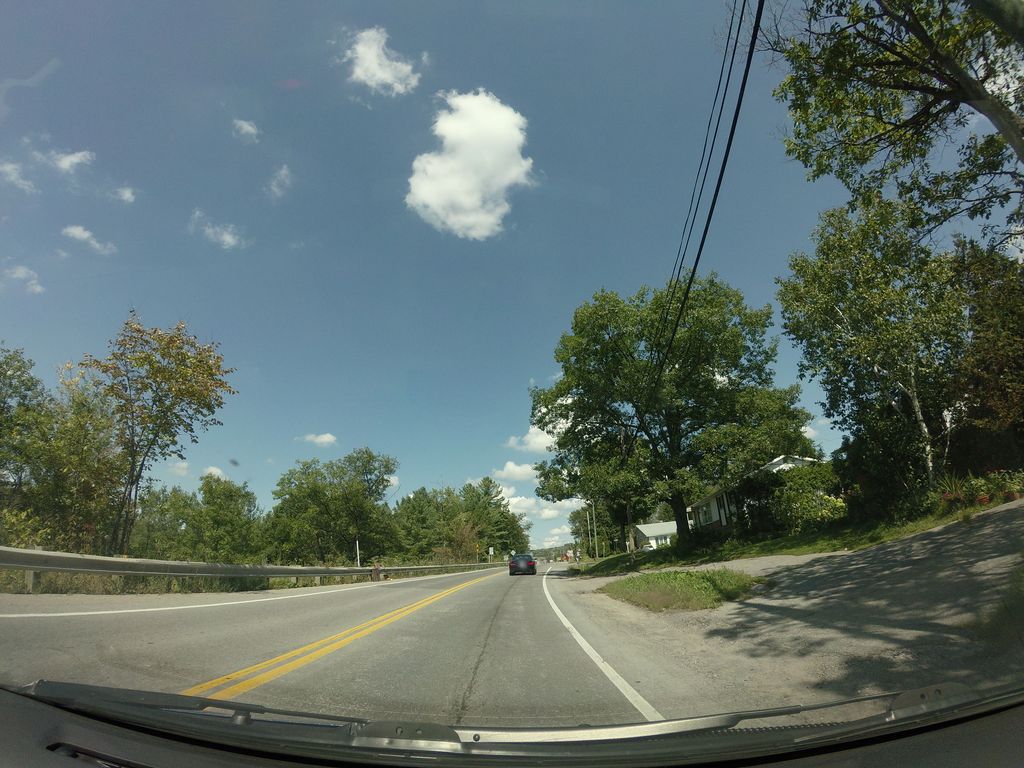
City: ottawa-gatineau